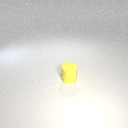
small yellow rubber cylinder